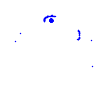
Particle: proton